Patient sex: F
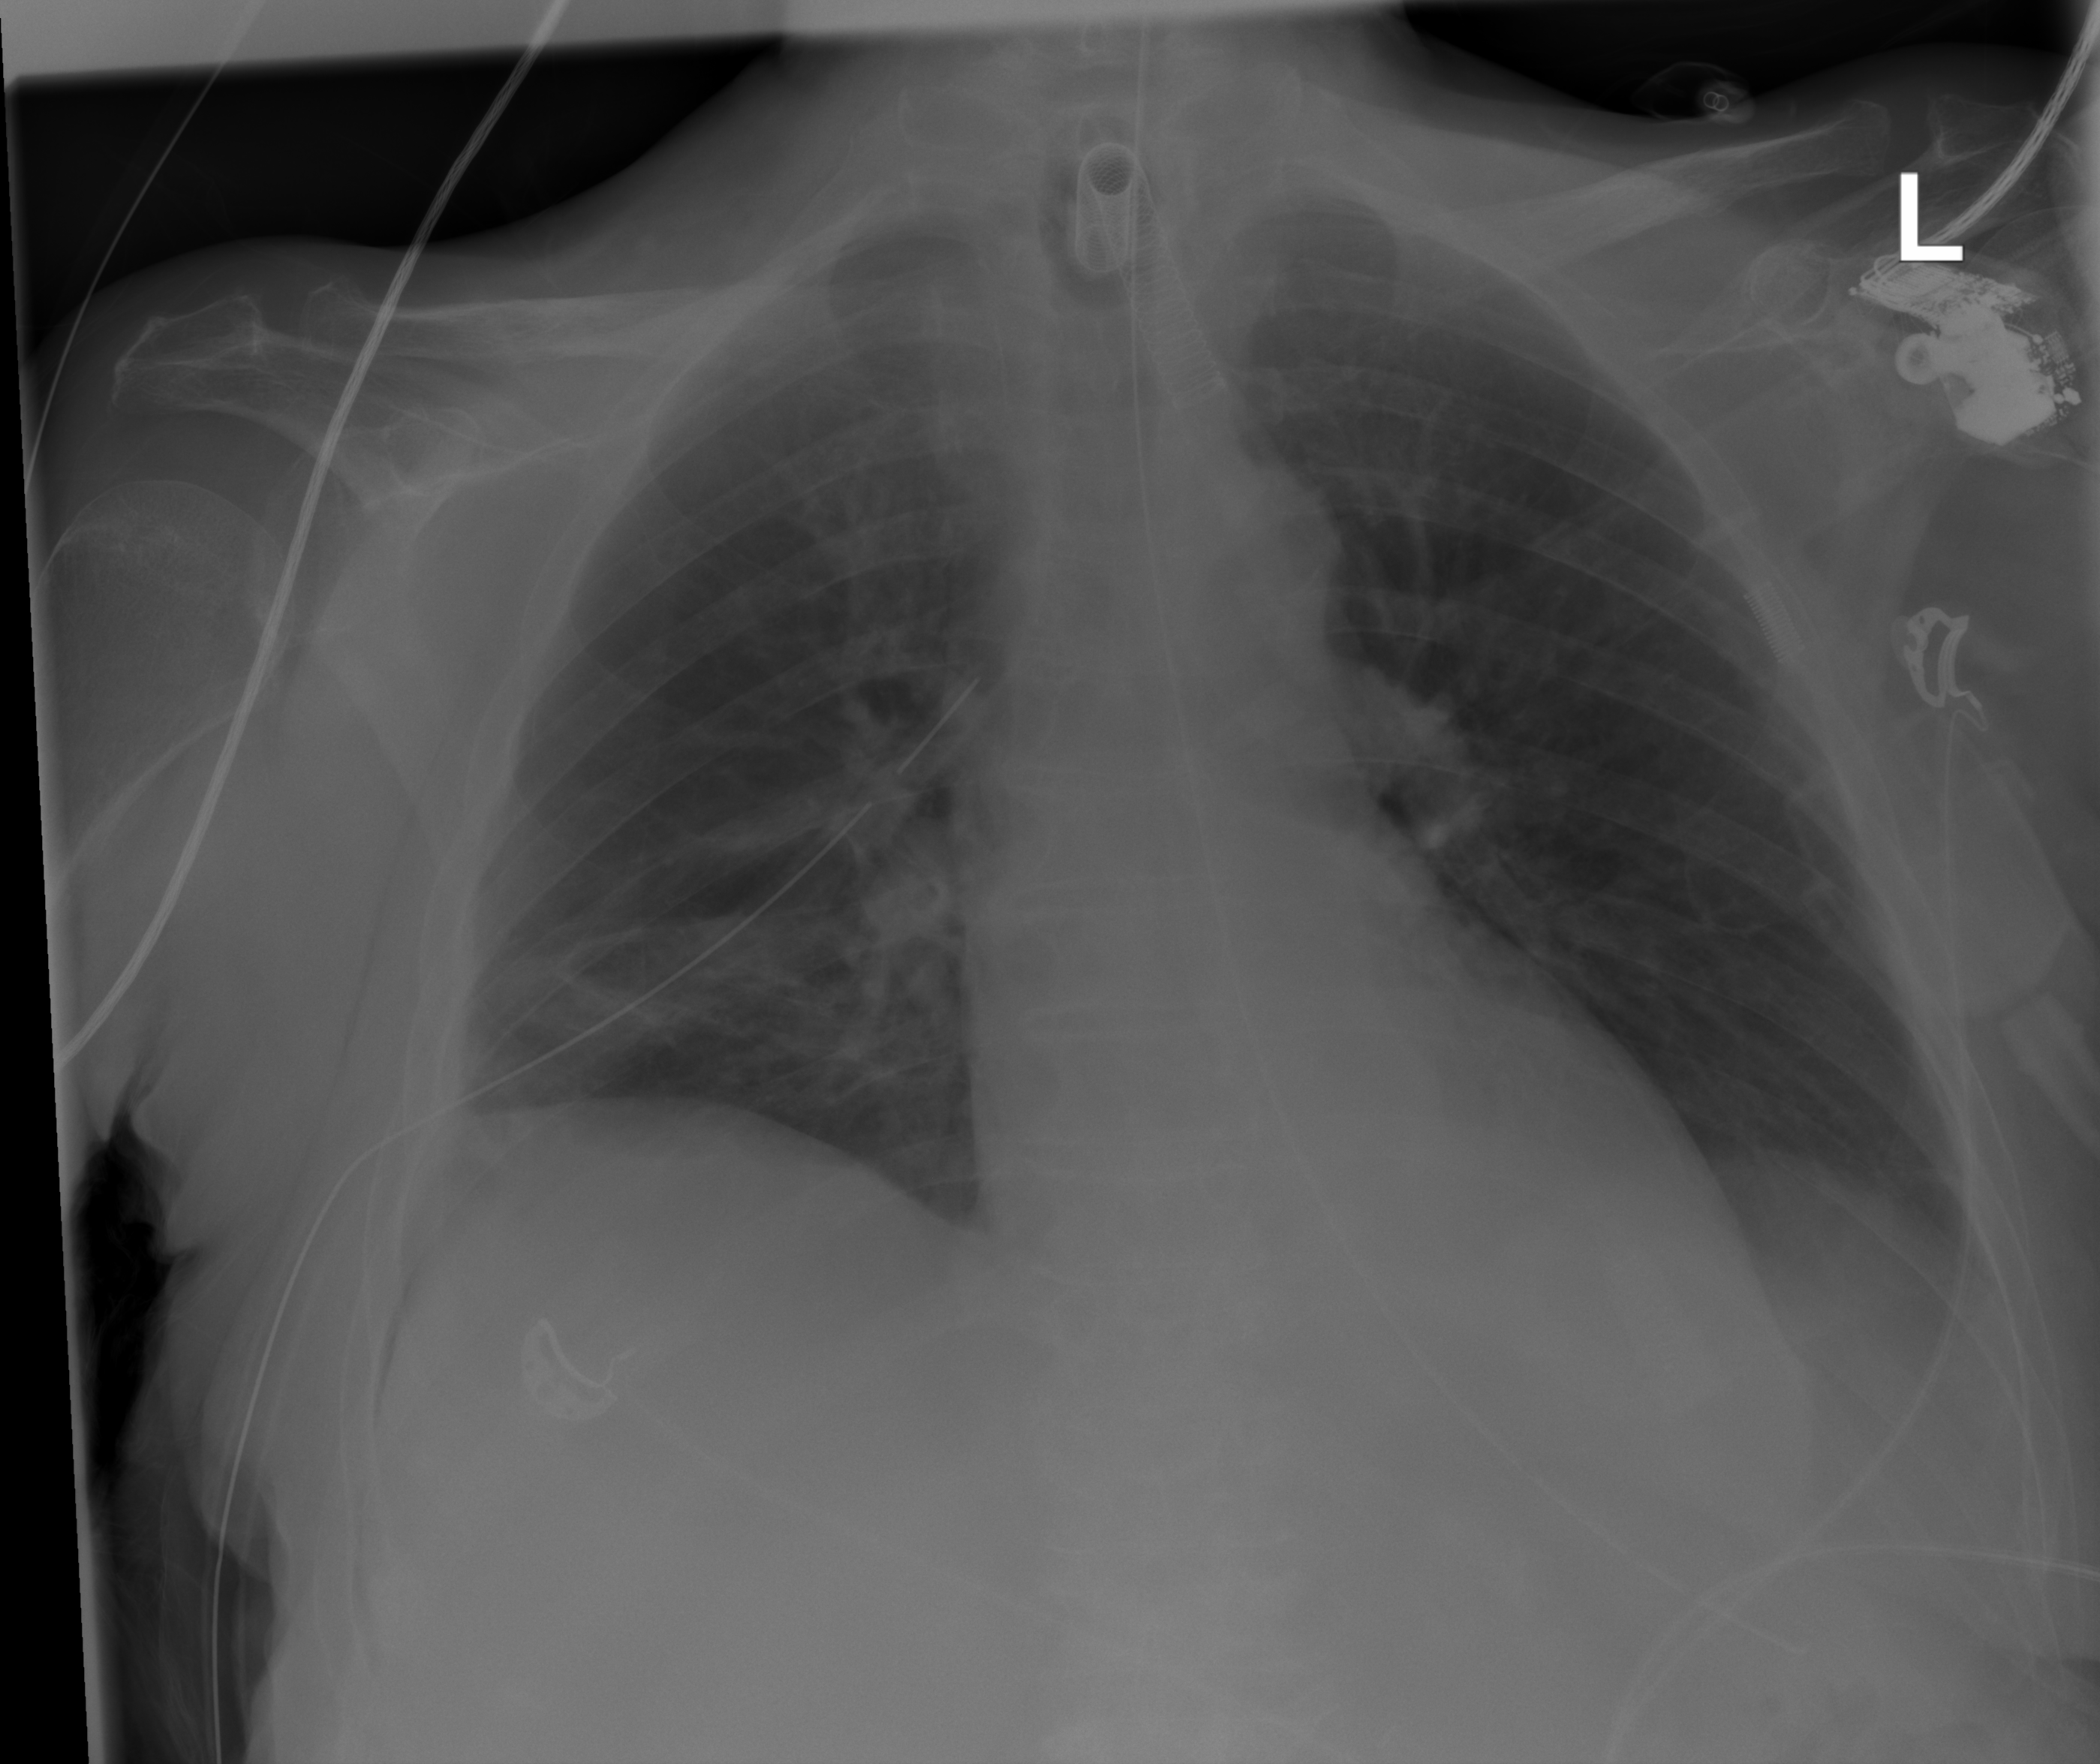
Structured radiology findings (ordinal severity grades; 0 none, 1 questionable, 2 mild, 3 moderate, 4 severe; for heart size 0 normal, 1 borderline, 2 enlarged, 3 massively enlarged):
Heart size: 0
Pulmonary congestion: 0
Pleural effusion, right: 1
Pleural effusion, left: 1
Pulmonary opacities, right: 0
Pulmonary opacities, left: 0
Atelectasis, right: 2
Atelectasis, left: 0